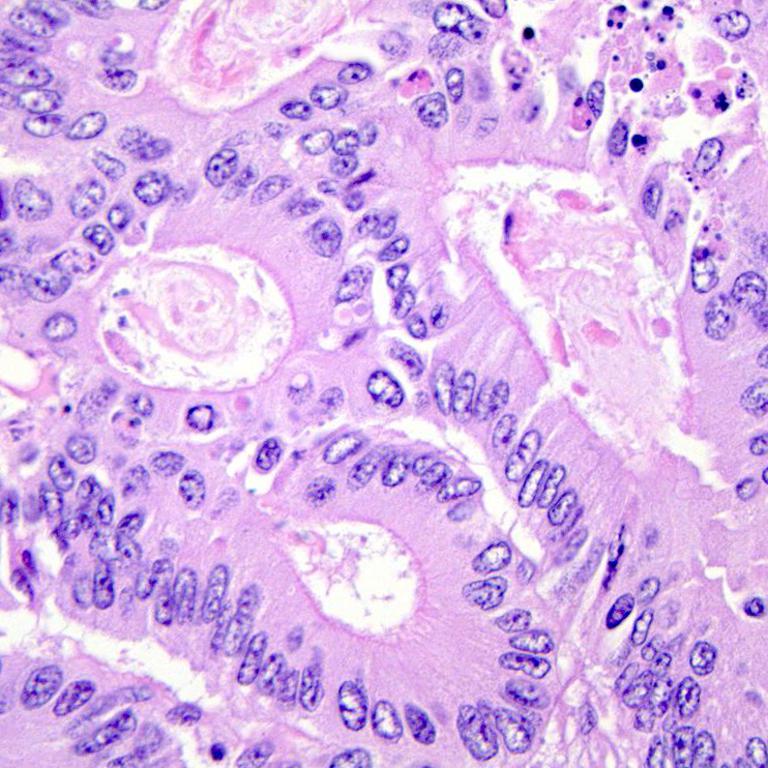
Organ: colon
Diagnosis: adenocarcinomas